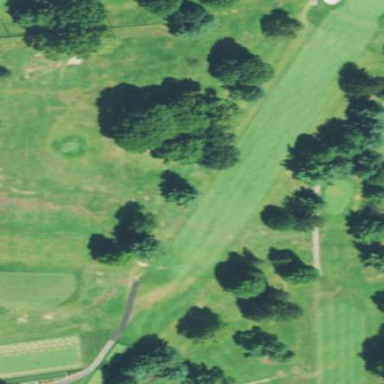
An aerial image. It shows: Golf fairway in the image.